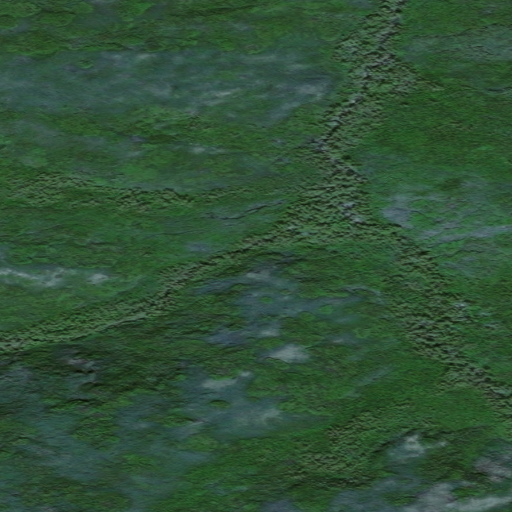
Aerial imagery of valley in Alaska named West Fork Twentytwo Gulch containing only unknown